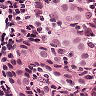
Metastatic tissue present: yes